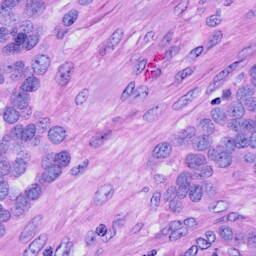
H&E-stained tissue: Ovarian